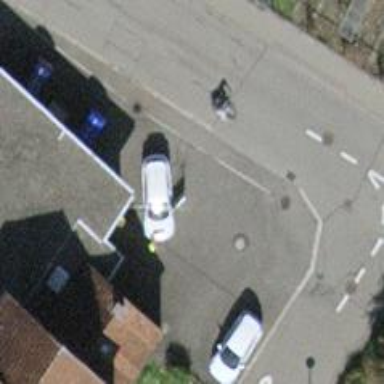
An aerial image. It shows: Post box.